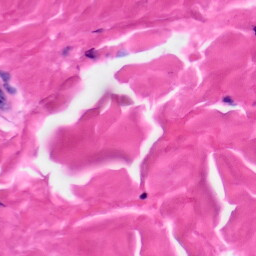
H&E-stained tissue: Skin